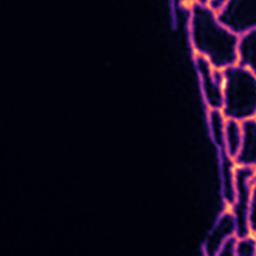
Label: Super-resolution ER image